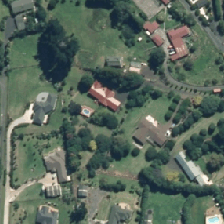
Land cover: urban_build_up